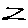
Label: zigzag